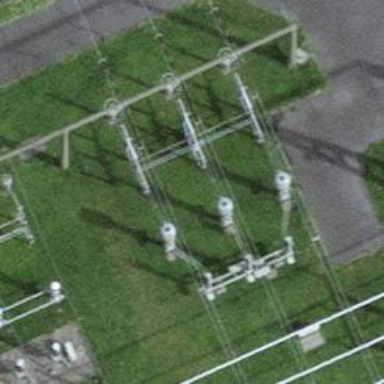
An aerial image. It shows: Switch used for power control.